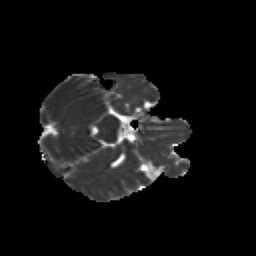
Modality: MD
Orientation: axial
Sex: male
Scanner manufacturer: siemens
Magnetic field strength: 3 T
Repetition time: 5 s
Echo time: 0.071 s